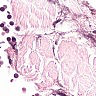
Metastatic tissue present: no